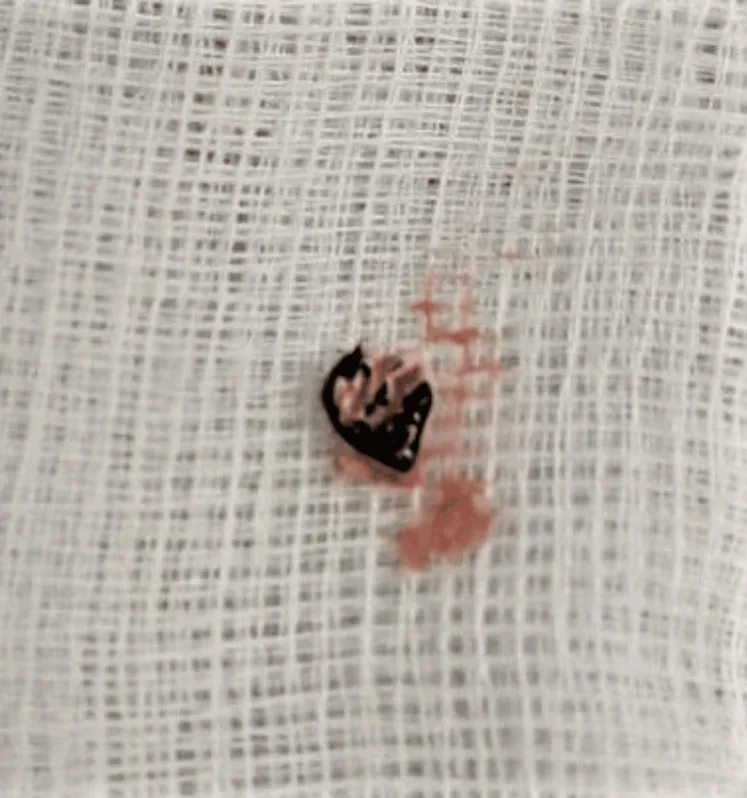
Foreign body (probably shoe sole remnant) removed from the tarsal cuboid bone cavity.
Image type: chart (chart)